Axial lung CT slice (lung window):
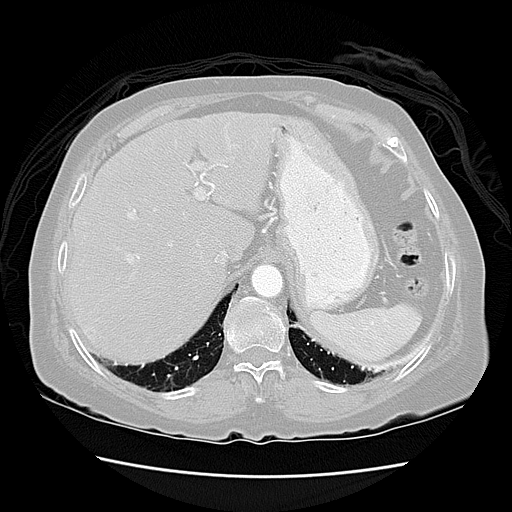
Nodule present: no